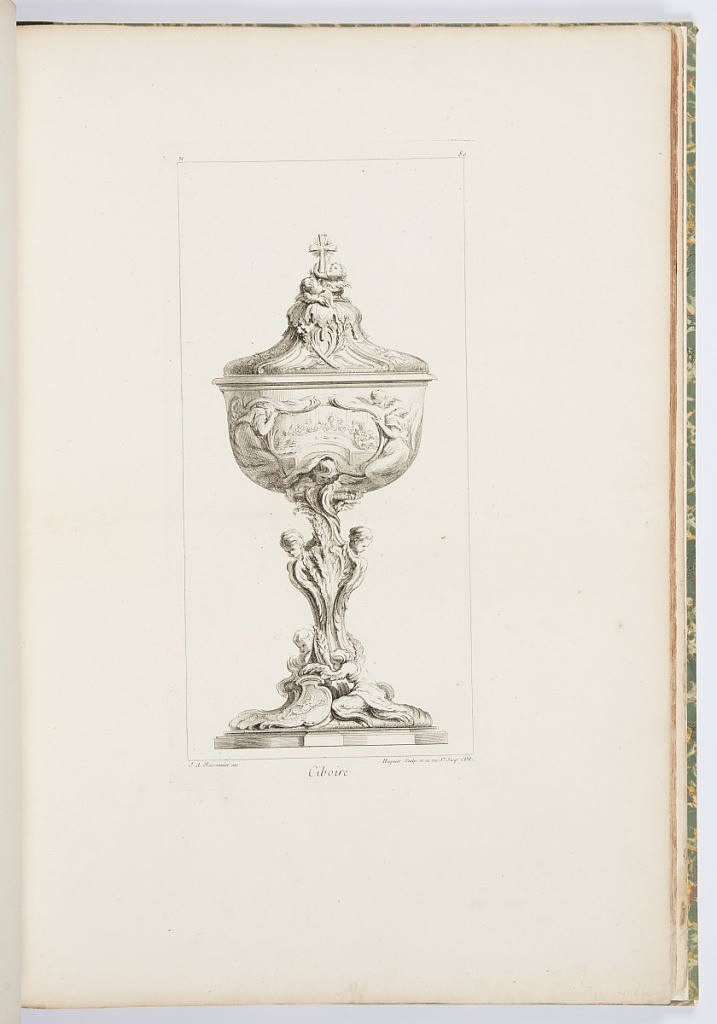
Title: Ciboire (Ciborium), plate 80, from Oeuvres de Juste-Aurèle Meissonnier (Works by Juste-Aurèle Meissonnier)
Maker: Juste-Aurèle Meissonnier, French, b. Italy, 1695–1750
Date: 1695–1750
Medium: Engraving on white laid paper
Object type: Print
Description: Container on platform with an escutcheon depicting Crucifixion; two putti put arms around stem of container; central body of stem made up of two putti heads surrounded by feathery foliage, leading up to the cup that depicts a scene of the last supper, framed in rococo style and flanked by two angels. Lid has wheat, grapevines and is topped with two putti heads gazing up at a cross.